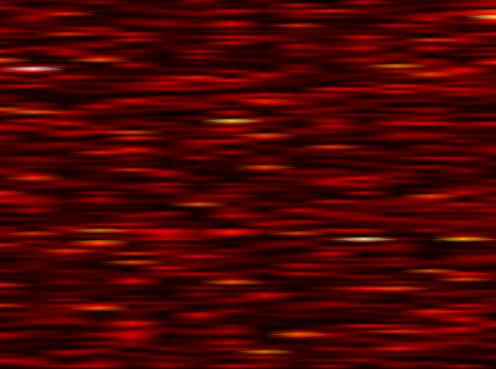
Label: OFDM